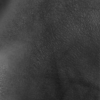
Label: not_dusty